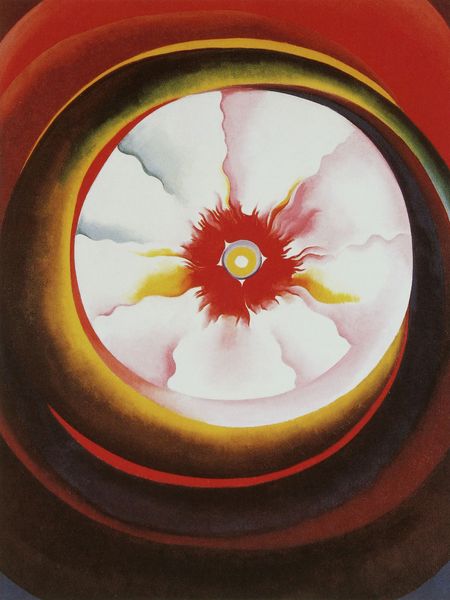
Titel: At the Rodeo
Künstler: Georgia O'Keeffe
Institution: Privatsammlung
Schlagwörter: blau, dunkel, gemälde, schatten, weiß, gelb, braun, fenster, hell, licht, mitte, schwarz, blick, rot, bild, auge, gold, rosa, kreis, rund, wellen, abstrakt, modern, stücke, kreise, zentrum, spirale, teile, viertel, keefee, o'eeffe, o´keeffe